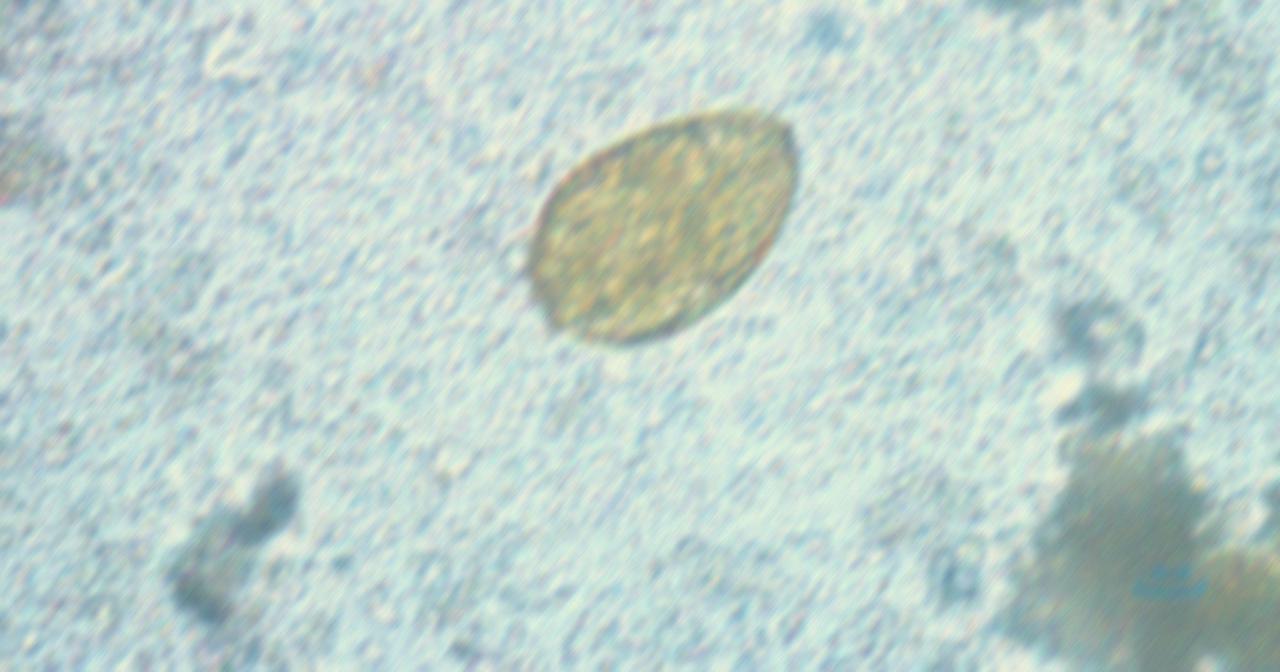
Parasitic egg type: Paragonimus spp